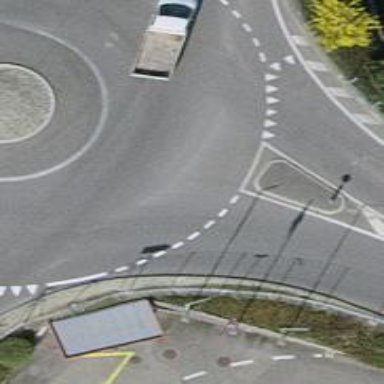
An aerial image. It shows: Secondary road leading to roundabout.